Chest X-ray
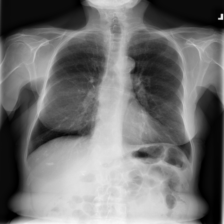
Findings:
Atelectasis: negative
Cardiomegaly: negative
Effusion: negative
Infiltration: negative
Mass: negative
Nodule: negative
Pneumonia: negative
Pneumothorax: negative
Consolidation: negative
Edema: negative
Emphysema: negative
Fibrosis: negative
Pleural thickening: negative
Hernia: negative